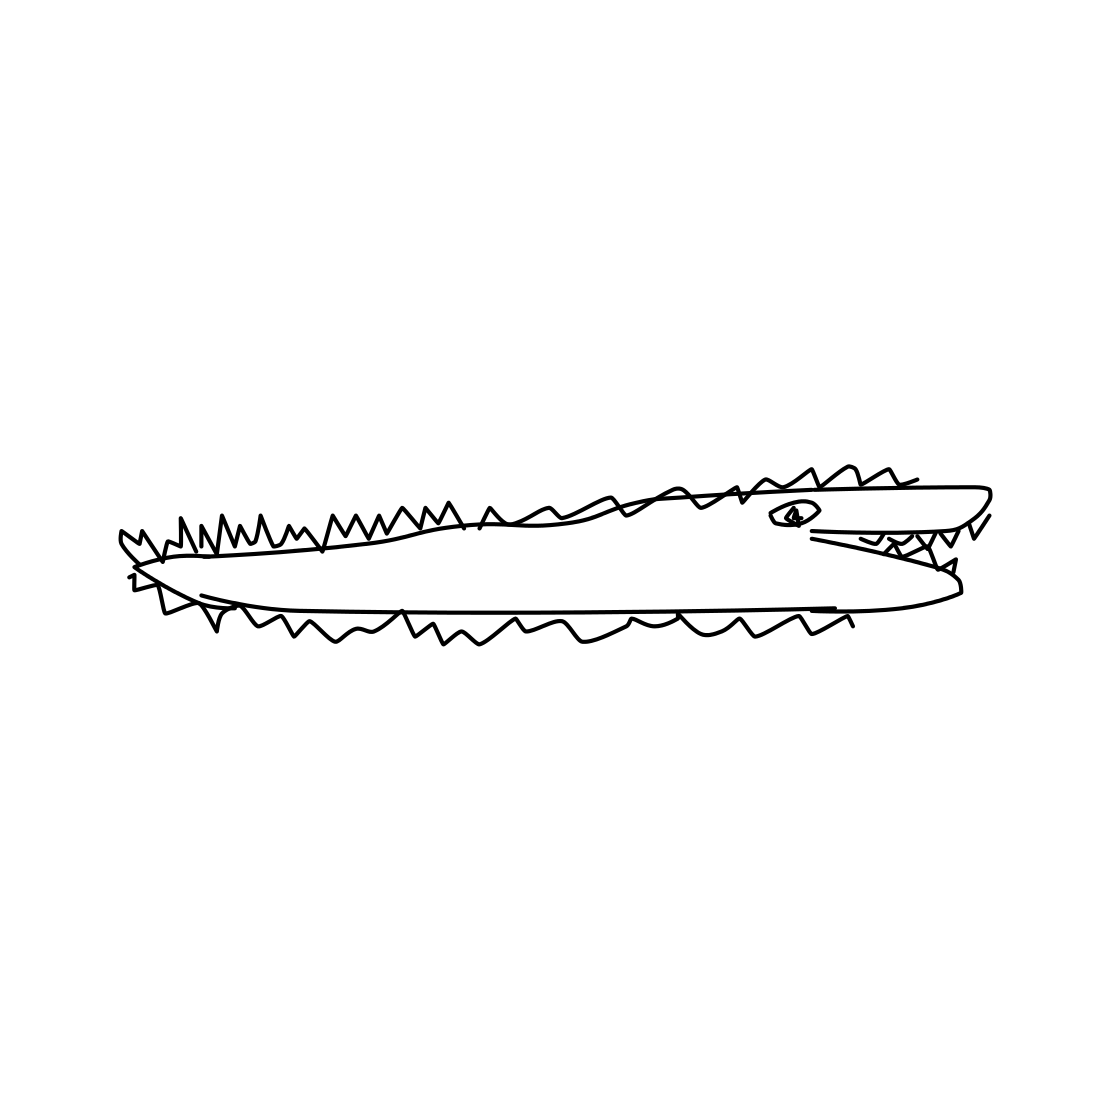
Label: crocodile